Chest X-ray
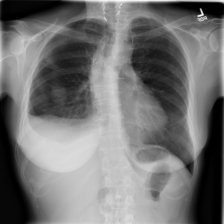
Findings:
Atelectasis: negative
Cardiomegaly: negative
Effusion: positive
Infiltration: negative
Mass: negative
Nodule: negative
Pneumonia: negative
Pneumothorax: negative
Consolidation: negative
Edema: negative
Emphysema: negative
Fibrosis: negative
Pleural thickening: negative
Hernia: negative